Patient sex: M
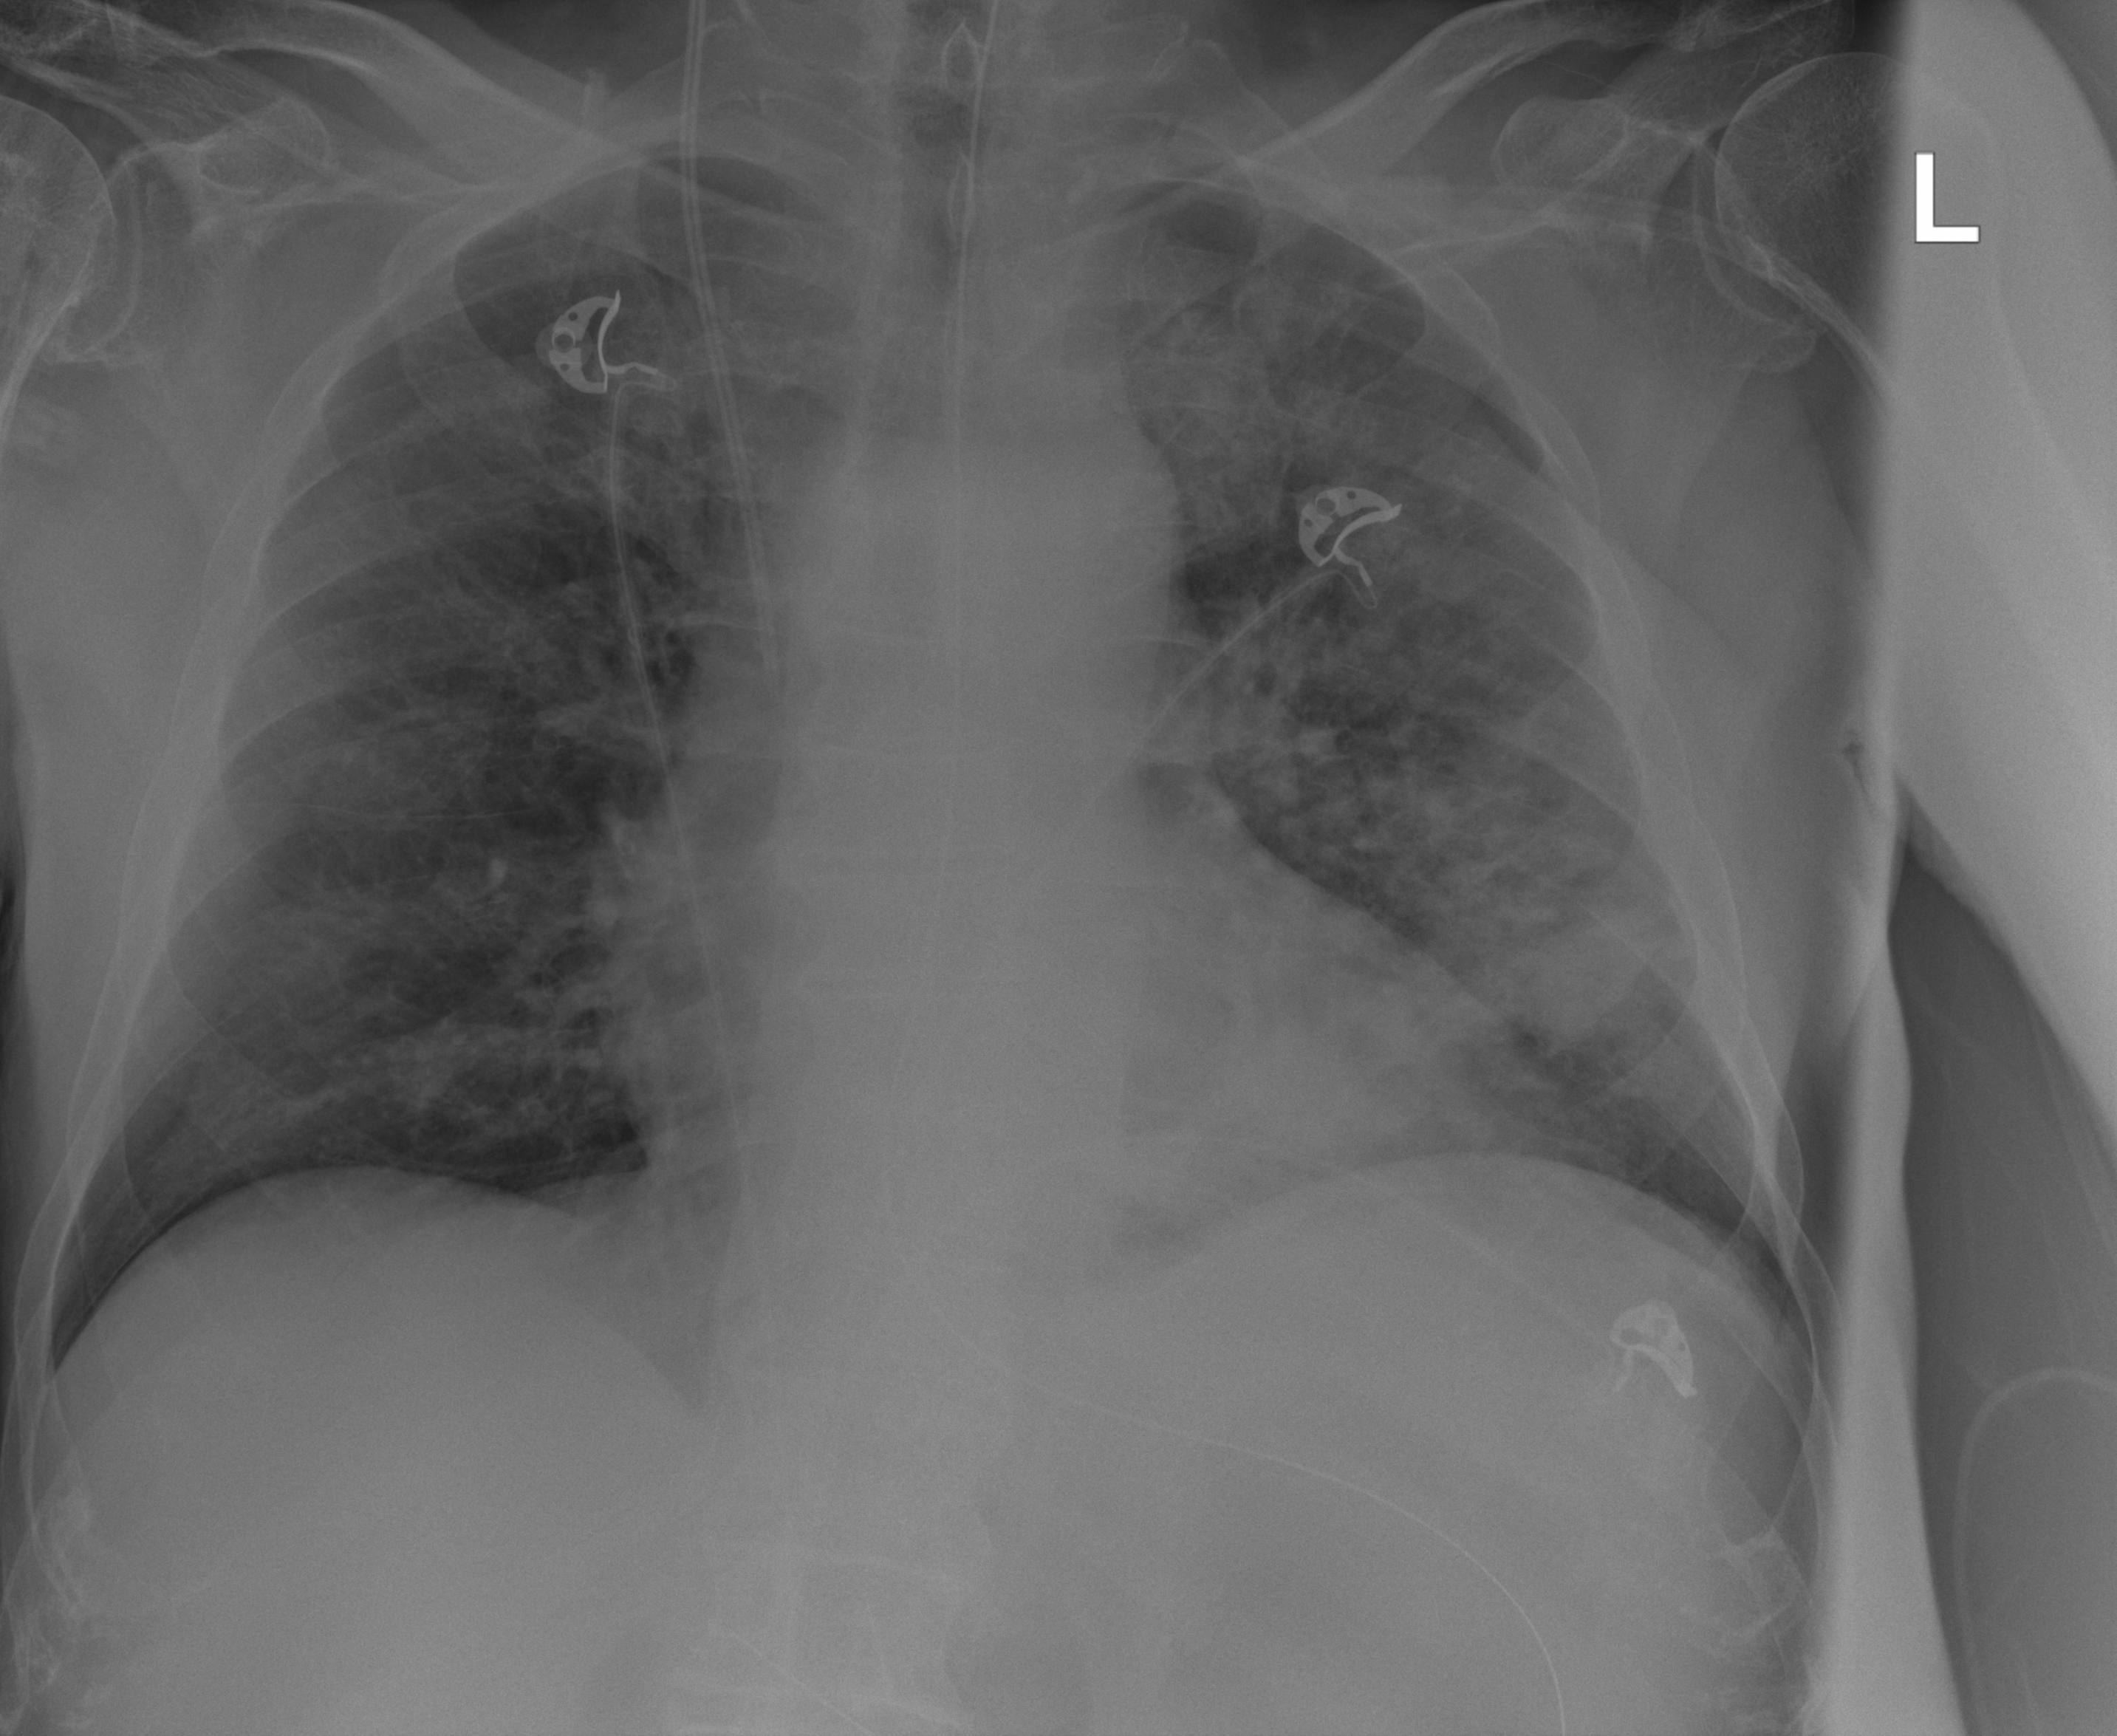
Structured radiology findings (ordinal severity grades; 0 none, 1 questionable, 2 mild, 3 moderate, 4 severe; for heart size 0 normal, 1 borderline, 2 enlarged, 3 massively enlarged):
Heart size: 1
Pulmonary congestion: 0
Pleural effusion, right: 0
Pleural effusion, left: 0
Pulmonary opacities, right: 2
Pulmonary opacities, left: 3
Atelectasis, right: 0
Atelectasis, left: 2